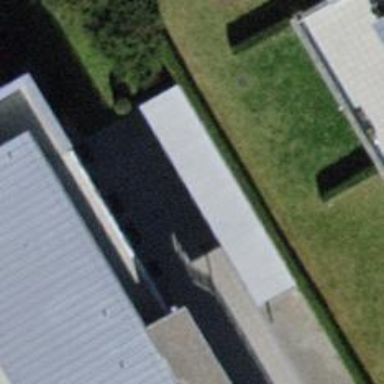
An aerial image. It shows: Building with shed for bicycle parking.